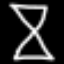
Label: hourglass